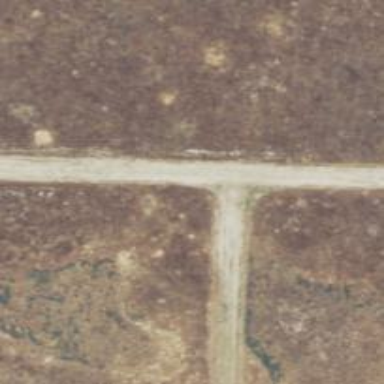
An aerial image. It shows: Track road.